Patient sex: F
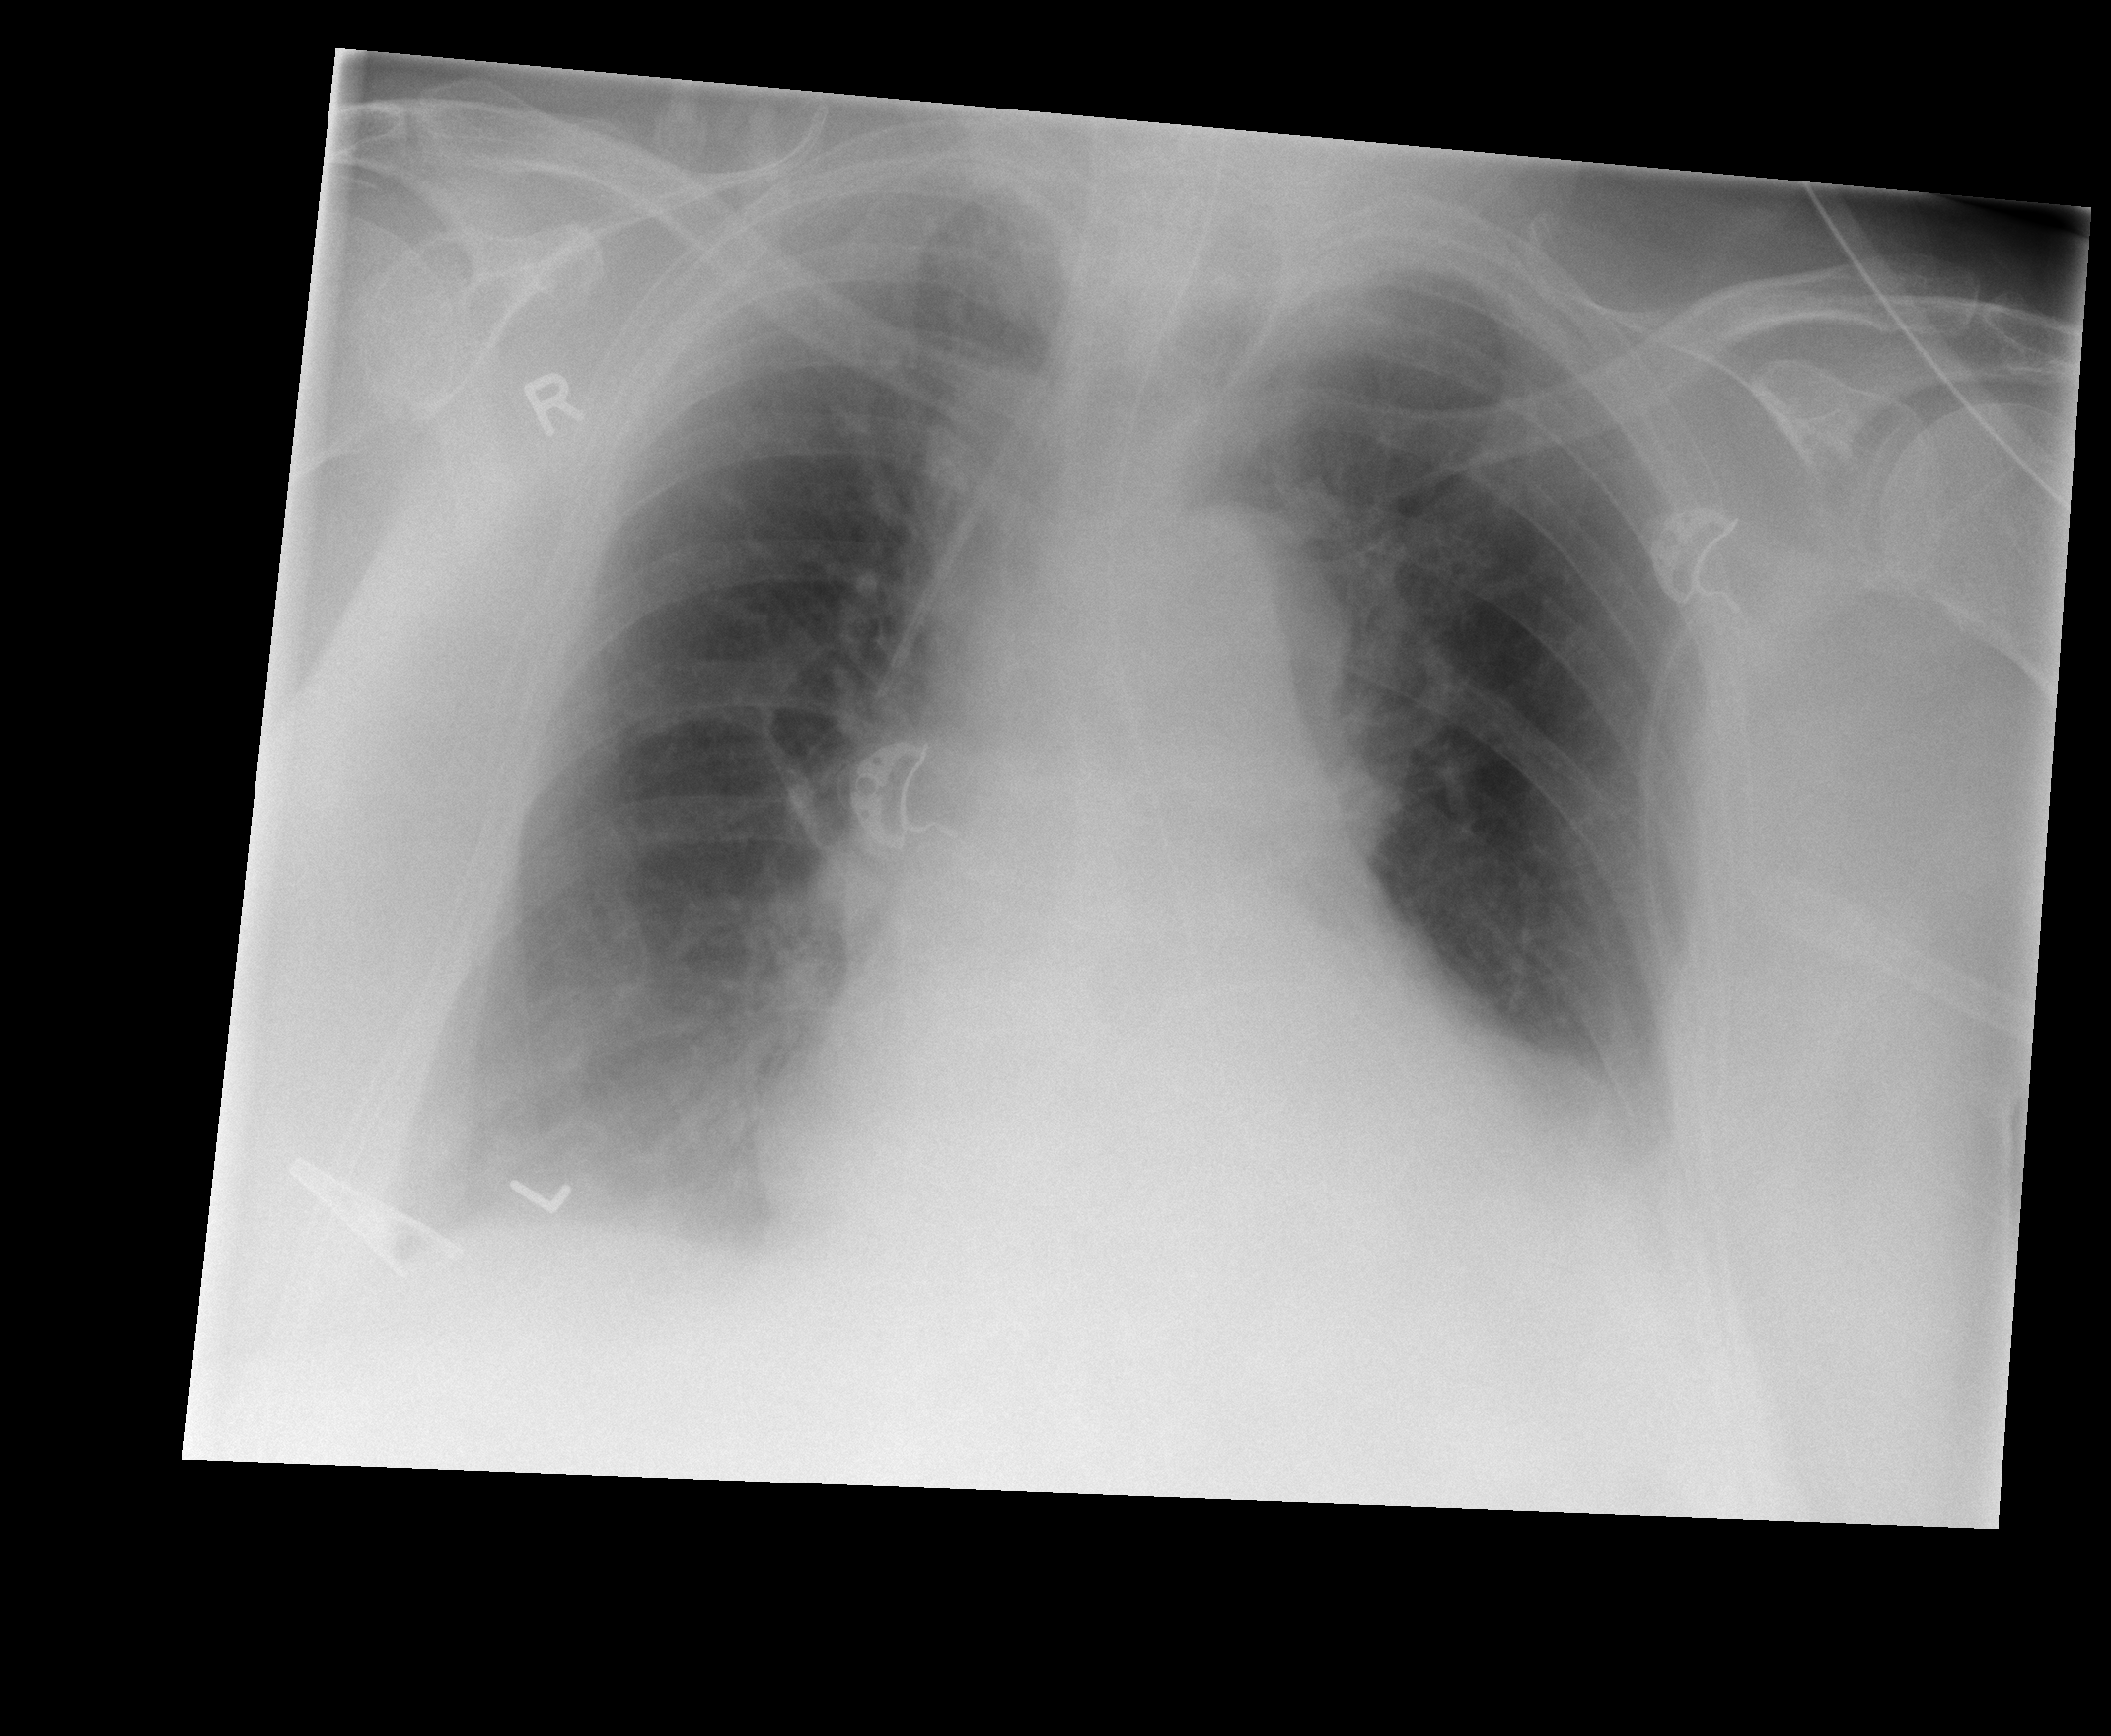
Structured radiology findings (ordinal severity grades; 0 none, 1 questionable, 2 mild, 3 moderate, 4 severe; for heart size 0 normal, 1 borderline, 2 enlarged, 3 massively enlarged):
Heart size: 0
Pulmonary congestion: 0
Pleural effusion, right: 2
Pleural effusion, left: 2
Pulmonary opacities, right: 0
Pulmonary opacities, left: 0
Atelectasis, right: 1
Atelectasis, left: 2